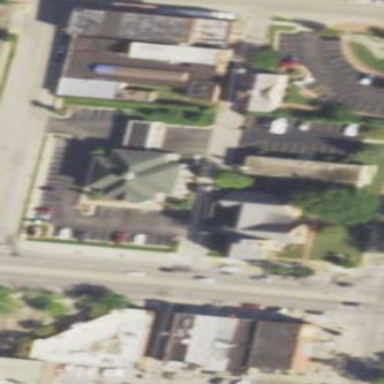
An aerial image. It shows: Building that is place of worship.